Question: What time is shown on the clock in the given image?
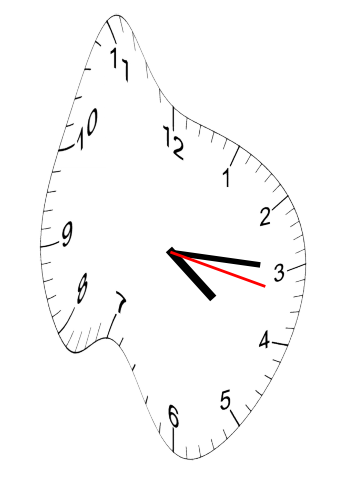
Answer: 04:15:17